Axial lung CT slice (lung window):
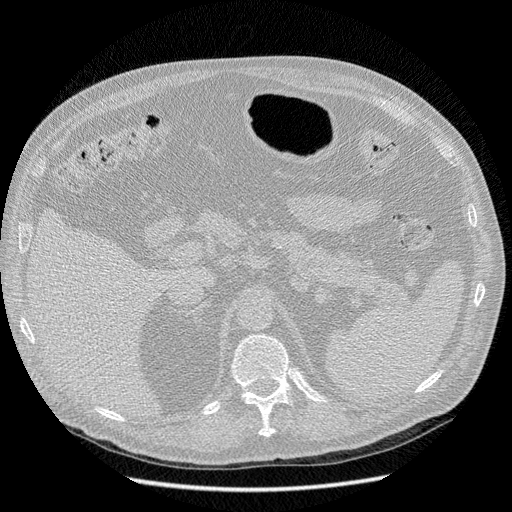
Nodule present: no